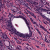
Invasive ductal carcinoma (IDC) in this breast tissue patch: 1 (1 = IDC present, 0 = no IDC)